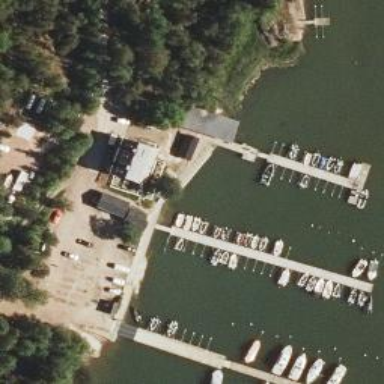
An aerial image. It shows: Pier with mooring facilities.